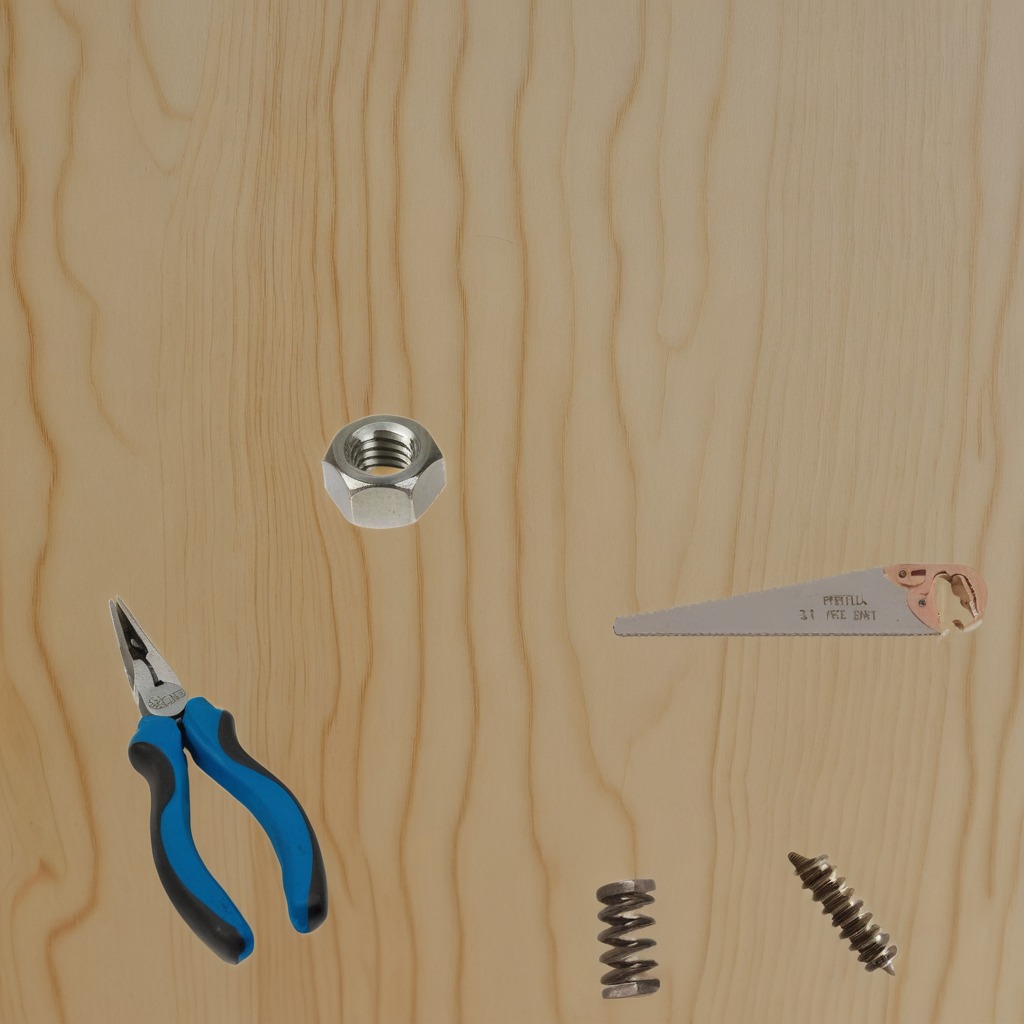
A metal machine screw, pliers, coiled metal spring, a metal saw, and a metal nut are lying on a plywood surface in a paint workshop lit by afternoon window light.